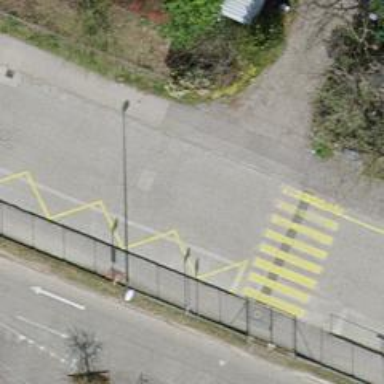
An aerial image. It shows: Public transport stop position.